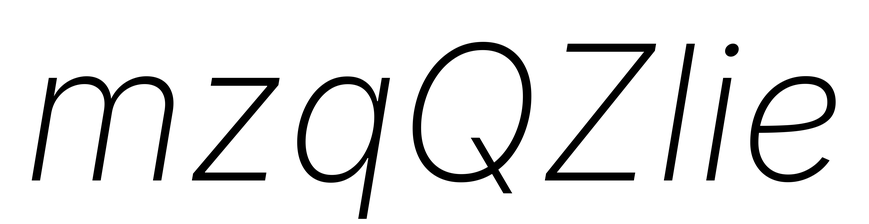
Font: Inter-Italic_ExtraLight_Italic